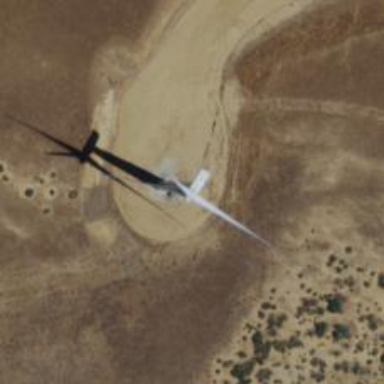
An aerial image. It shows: Wind generator with horizontal axis. The generator is wind turbine.